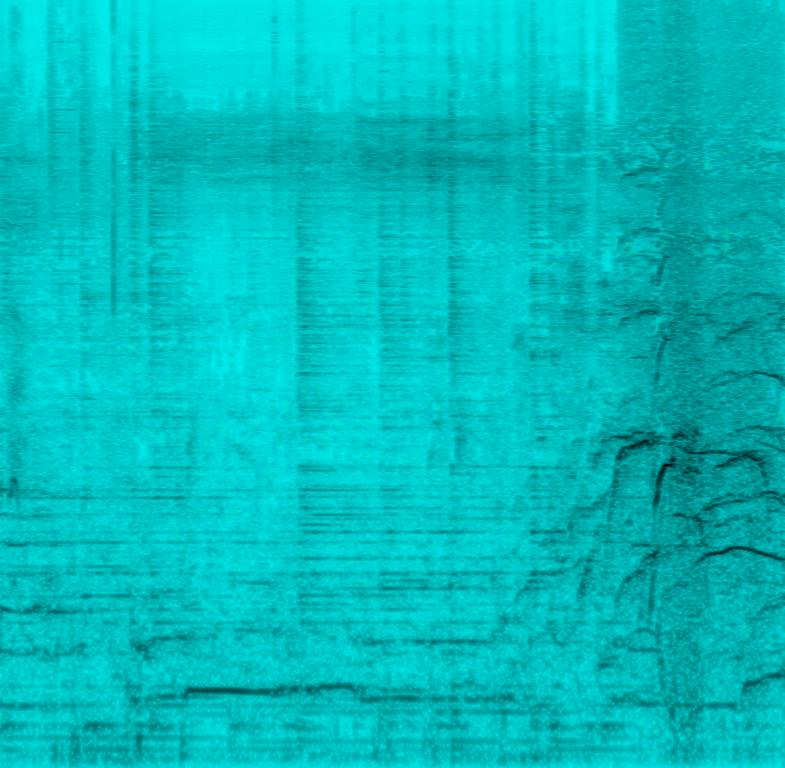
This is a live performance of a pop music piece. There is a teenage female vocalist singing melodically in the Spanish language. An acoustic guitar plays the main tune while there is a slow tempo acoustic drum beat in the rhythmic background. The spectators are joining the song at a volume that is sometimes higher than the song itself and it creates an irritating aura.